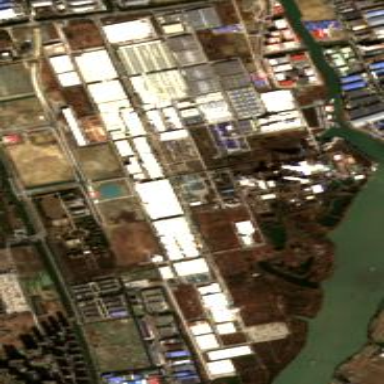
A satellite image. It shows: Industrial area.